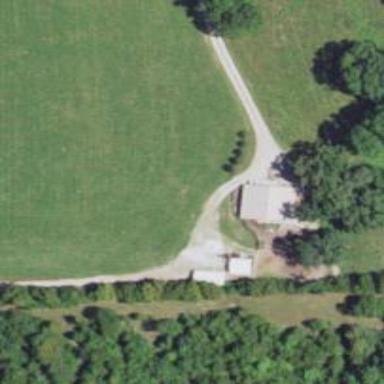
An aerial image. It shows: Driveway.